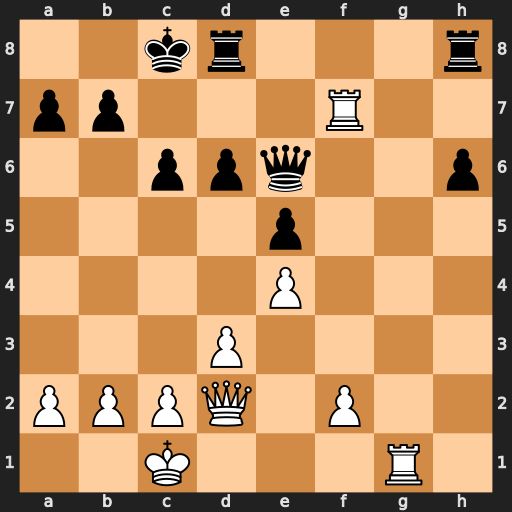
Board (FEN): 2kr3r/pp3R2/2ppq2p/4p3/4P3/3P4/PPPQ1P2/2K3R1
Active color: w
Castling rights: -
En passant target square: -
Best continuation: Rgg7 Rd7 Rxd7 Qxd7 Rxd7